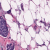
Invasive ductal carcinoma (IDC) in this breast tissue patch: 0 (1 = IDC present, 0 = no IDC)